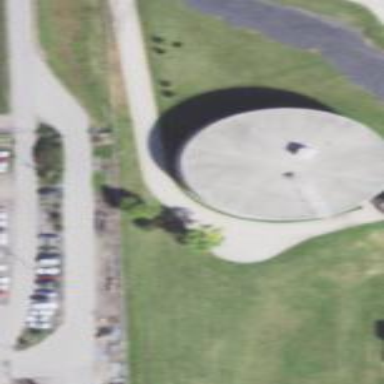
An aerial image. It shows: Building with water storage tank.